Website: crate-barrel
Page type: account-selection
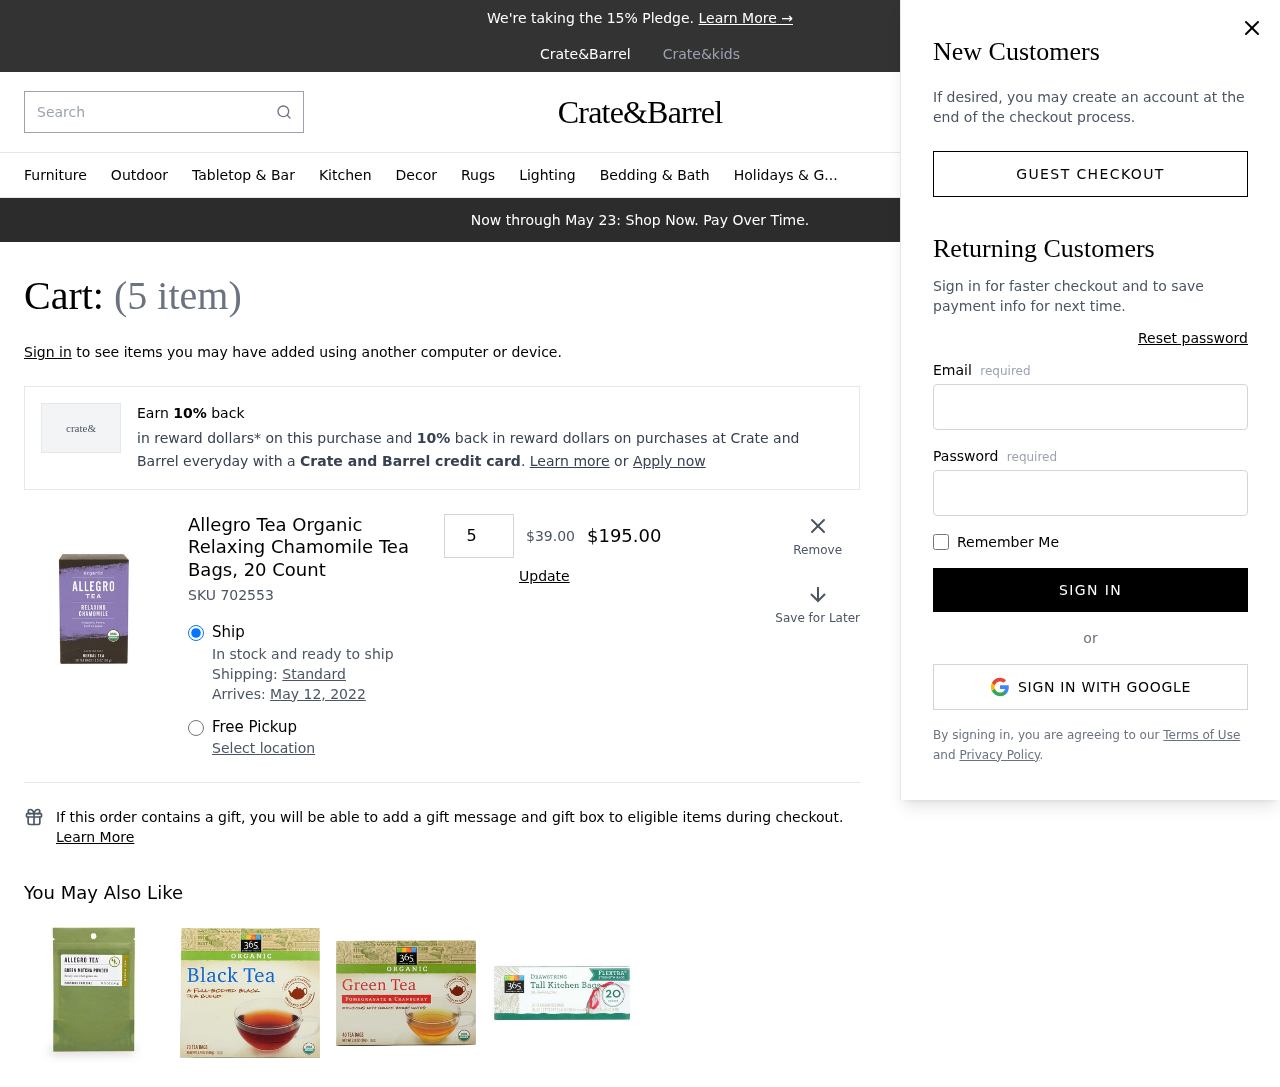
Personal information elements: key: PII_EMAIL
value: michael.hunter@gmail.com
Product elements: key: PRODUCT1_NAME
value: Allegro Tea Organic Relaxing Chamomile Tea Bags, 20 Count
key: PRODUCT1_PRICE
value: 39
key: PRODUCT1_QUANTITY
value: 5
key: PRODUCT1_SKU
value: SKU 702553
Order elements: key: ORDER_NUM_ITEMS
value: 5
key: ORDER_DELIVERY_DATE
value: May 12, 2022
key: ORDER_SUBTOTAL
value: $195.00
Search elements: key: HEADER_SEARCH
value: Search